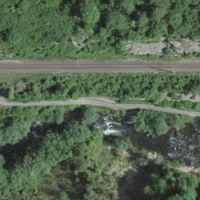
EUNIS habitat code: 44
Species observed at this site:
Salvia pratensis
Sedum album
Euphorbia cyparissias
Melittis melissophyllum